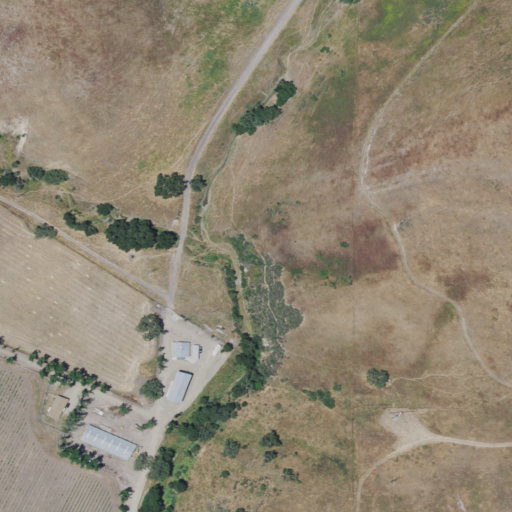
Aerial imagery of valley in California named Cañada Arena containing grassland, shrub, open development, and low intensity development